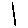
Label: line